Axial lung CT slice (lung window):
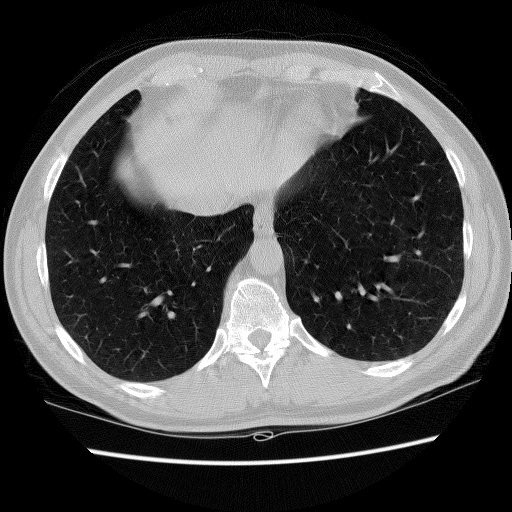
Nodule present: no